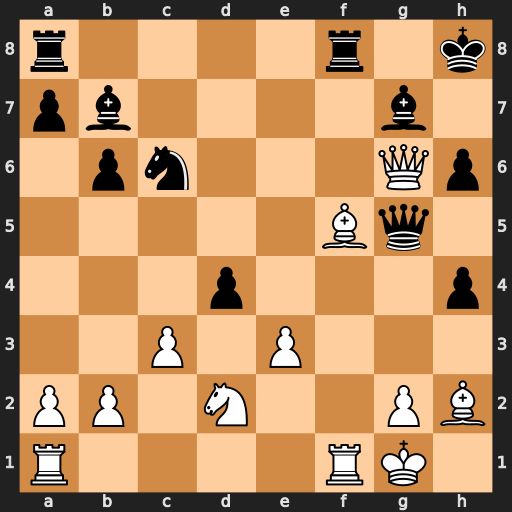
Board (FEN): r4r1k/pb4b1/1pn3Qp/5Bq1/3p3p/2P1P3/PP1N2PB/R4RK1
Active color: w
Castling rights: -
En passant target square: -
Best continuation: Qh7#